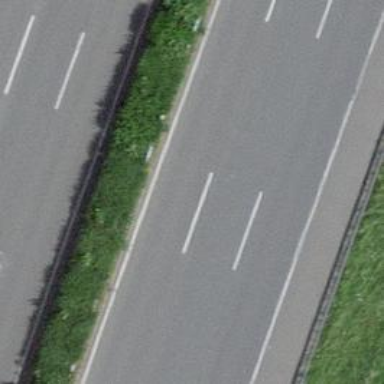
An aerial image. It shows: Asphalt motorway.